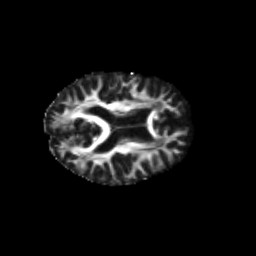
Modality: FA
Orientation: axial
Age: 43
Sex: female
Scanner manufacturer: siemens
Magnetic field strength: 3 T
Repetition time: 1.8 s
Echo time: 0.07 s